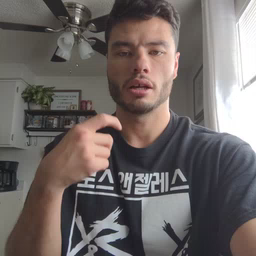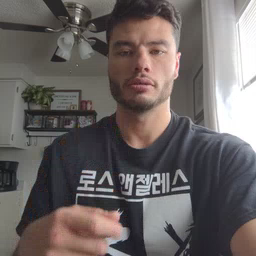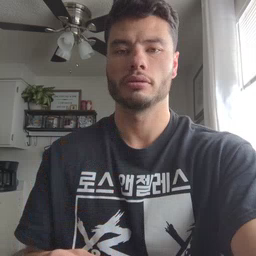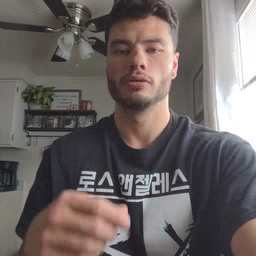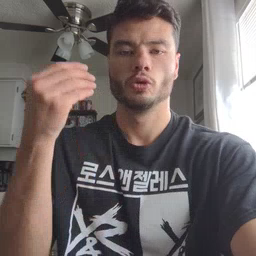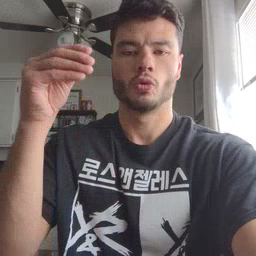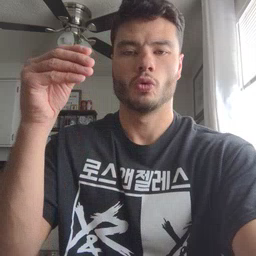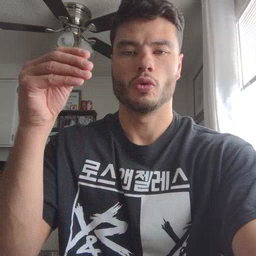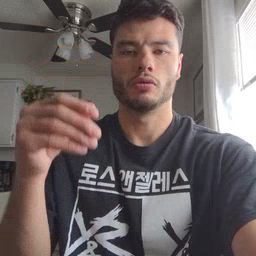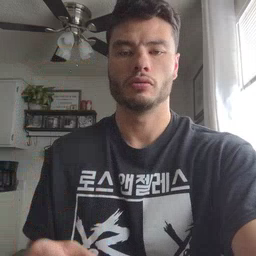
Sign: store